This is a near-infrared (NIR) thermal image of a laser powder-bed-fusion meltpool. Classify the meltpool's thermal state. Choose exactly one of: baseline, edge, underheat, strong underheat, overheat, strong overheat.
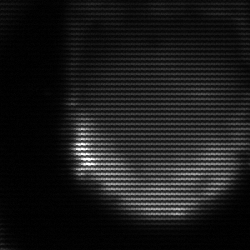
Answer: edge